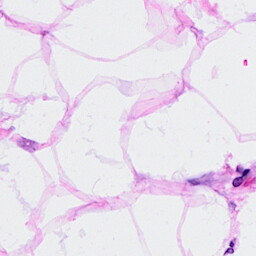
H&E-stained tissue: Breast